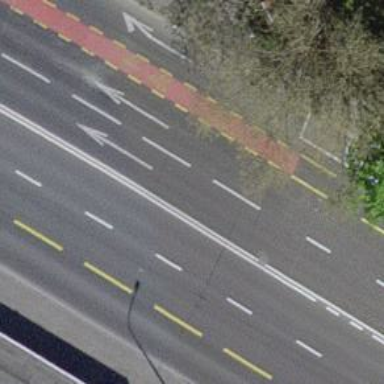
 there is lane designated for buses and shared busway and cycleway."